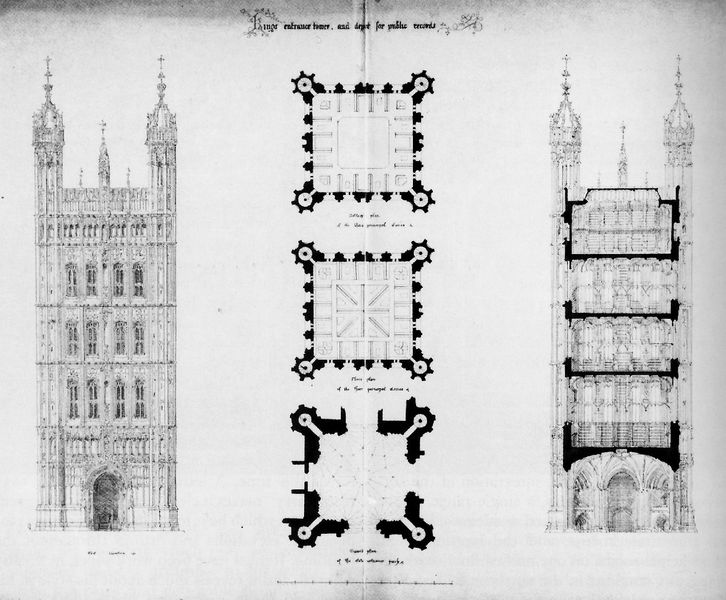
Titel: Zeichnungen des King´s Tower
Künstler: Augustus Wilby Northmore Pugin
Schlagwörter: weiß, schwarz, zeichnung, kirche, turm, kathedrale, plan, vorlage, grundriss, blaupause, bbrücke, akirche, manusskript